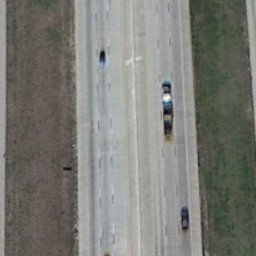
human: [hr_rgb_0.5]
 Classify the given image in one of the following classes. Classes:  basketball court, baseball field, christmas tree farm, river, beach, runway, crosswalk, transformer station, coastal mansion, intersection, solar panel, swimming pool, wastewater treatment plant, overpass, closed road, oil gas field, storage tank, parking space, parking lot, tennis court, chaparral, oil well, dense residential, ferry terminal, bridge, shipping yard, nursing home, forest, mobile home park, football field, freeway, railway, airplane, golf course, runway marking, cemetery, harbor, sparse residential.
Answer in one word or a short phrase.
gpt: freeway